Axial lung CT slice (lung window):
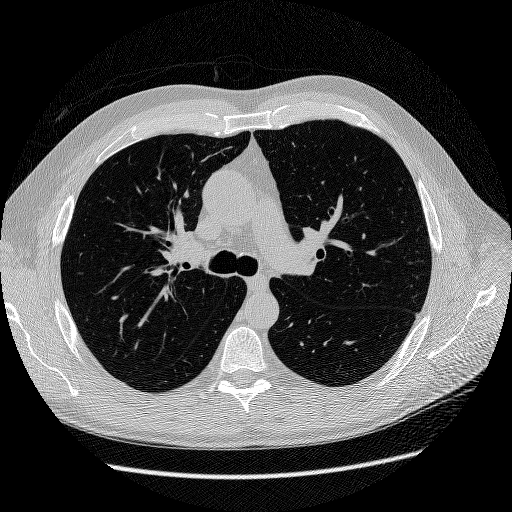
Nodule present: no